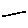
Label: line